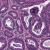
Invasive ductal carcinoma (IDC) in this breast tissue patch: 0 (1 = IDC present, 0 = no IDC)